Aerial crown-view tile of a tropical tree (Barro Colorado Island, Panama), acquired 20240716:
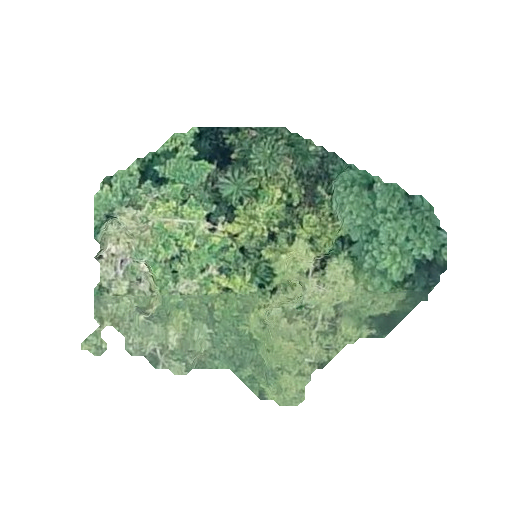
Species: Cecropia insignis
GBIF accepted scientific name: Cecropia insignis
Crown area: 108.811 m²